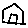
Label: house